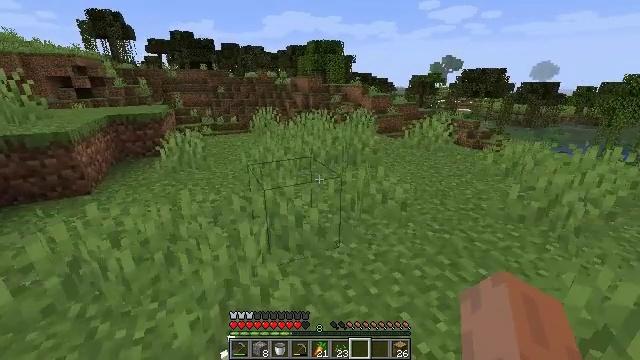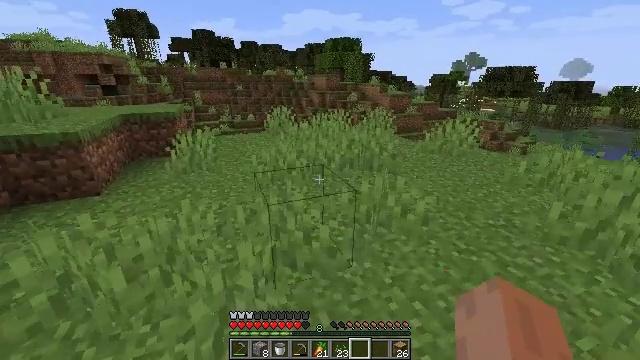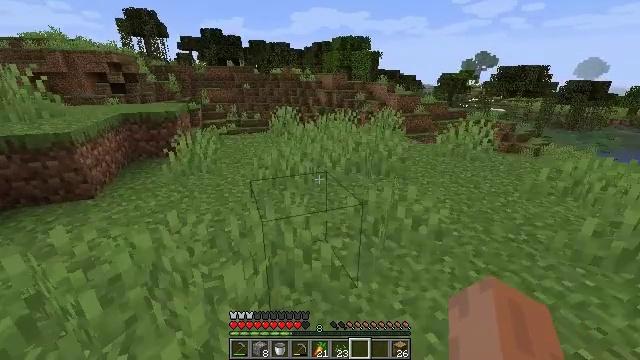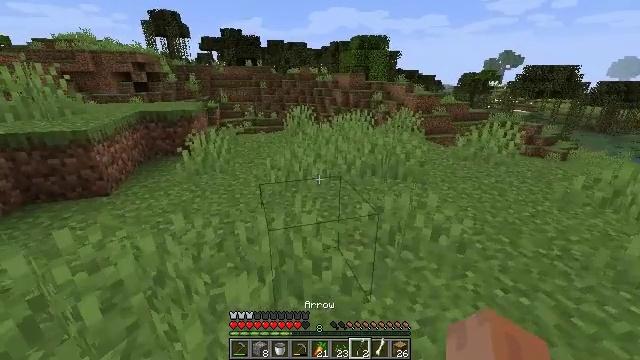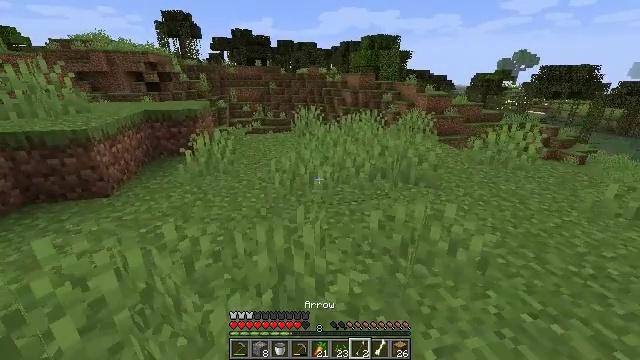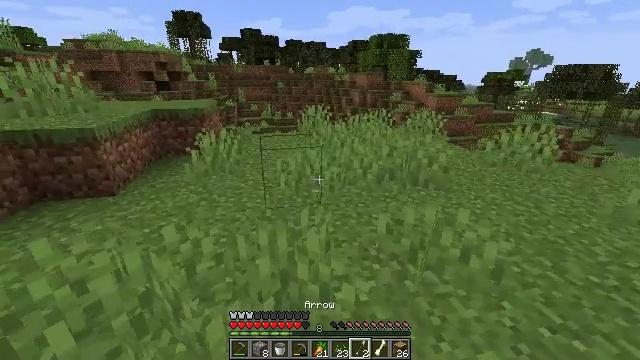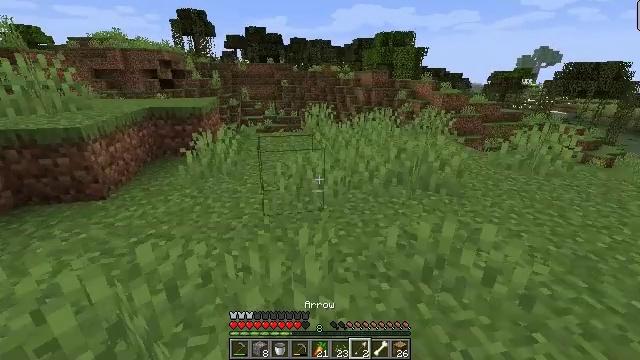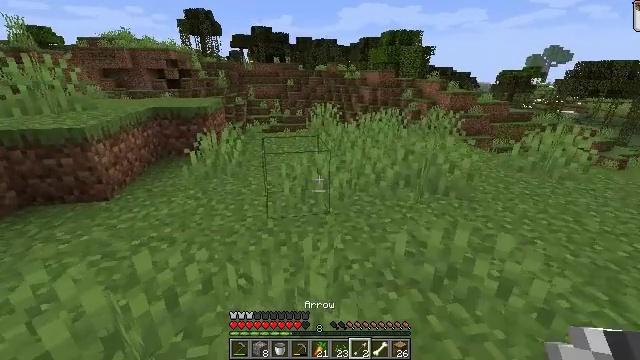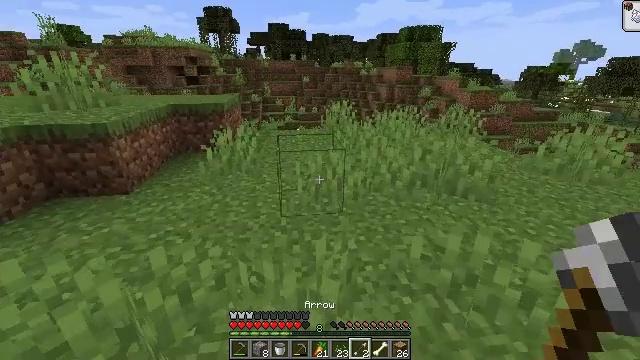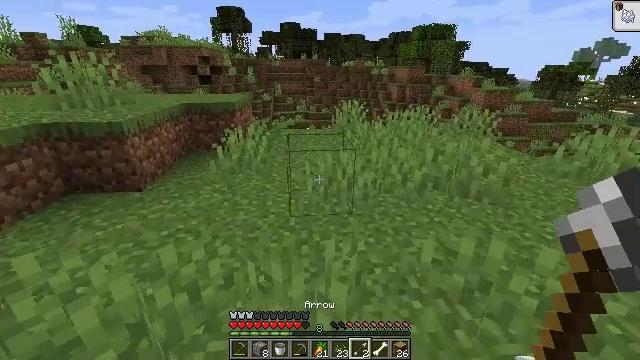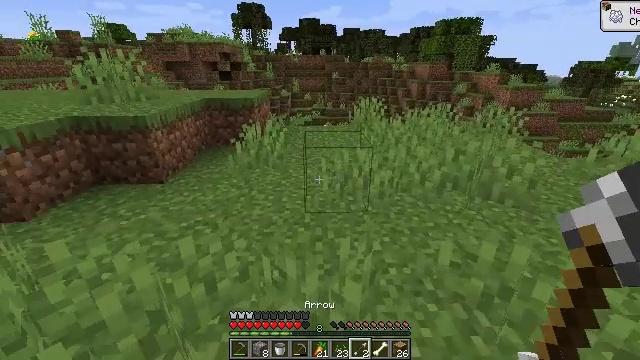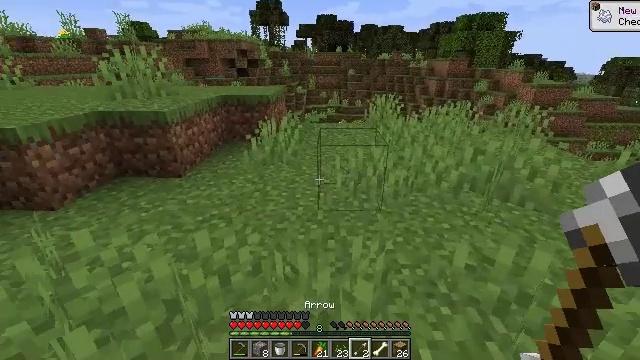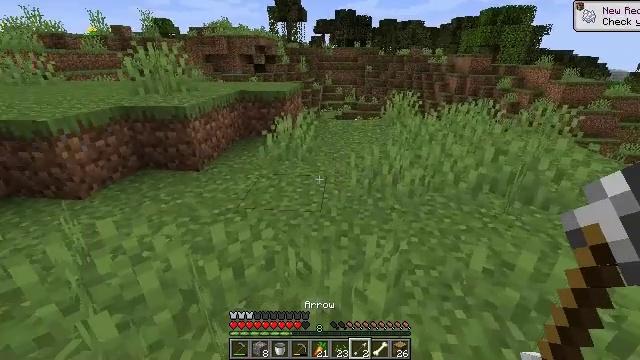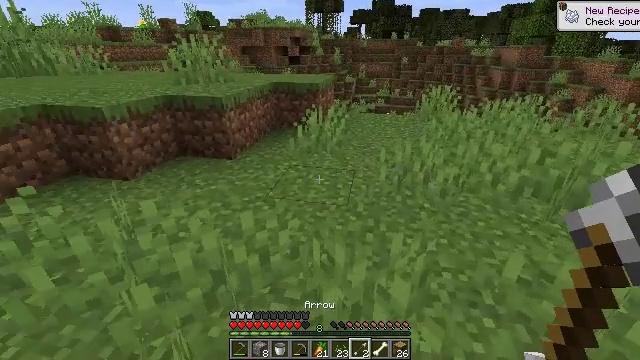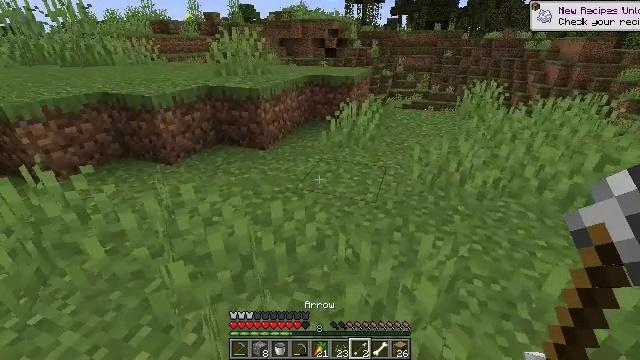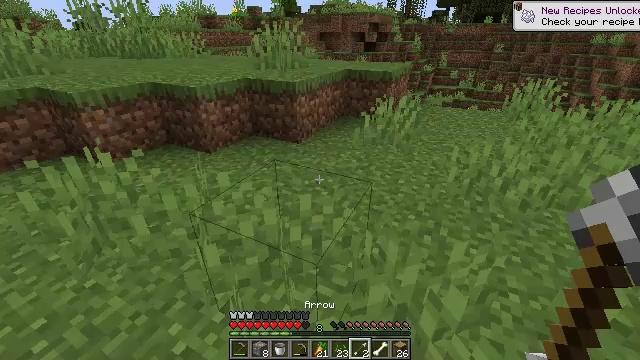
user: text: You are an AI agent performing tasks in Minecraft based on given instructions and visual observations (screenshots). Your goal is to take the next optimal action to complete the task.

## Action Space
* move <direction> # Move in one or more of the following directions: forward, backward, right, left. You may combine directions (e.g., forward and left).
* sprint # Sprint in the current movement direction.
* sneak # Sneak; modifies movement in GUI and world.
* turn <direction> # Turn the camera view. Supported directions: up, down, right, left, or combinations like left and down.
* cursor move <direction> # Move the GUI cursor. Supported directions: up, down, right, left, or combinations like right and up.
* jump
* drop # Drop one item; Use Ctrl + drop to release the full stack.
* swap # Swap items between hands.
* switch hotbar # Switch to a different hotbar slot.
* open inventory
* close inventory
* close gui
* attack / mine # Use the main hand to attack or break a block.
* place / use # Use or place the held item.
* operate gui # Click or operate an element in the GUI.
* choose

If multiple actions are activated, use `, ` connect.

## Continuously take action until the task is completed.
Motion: motion action
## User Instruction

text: Collect books by breaking the bookshelf.
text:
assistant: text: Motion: move forward, turn left
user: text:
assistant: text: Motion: move forward, turn left
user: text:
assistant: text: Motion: move forward, turn left
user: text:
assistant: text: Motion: move forward, turn left
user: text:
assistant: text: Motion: move forward, turn left
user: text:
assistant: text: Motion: no_op
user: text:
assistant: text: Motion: turn left
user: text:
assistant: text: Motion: turn left
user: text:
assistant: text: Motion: turn left
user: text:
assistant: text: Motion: turn left
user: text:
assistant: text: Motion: turn left
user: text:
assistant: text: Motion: turn left
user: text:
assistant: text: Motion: turn left and down
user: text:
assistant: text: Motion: turn left and down
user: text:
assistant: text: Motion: turn left and down
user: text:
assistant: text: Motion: turn left
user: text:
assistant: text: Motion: turn left
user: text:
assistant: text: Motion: no_op
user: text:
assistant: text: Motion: turn left
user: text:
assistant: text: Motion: turn left and up
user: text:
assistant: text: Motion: turn left and up
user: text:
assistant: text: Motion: turn left and up
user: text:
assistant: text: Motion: no_op
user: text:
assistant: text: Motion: turn right and up
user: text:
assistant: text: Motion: turn right and up
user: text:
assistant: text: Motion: turn up
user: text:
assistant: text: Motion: no_op
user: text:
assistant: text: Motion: no_op
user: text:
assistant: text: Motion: move forward
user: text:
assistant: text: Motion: move forward